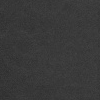
Atmospheric dust classification: dusty